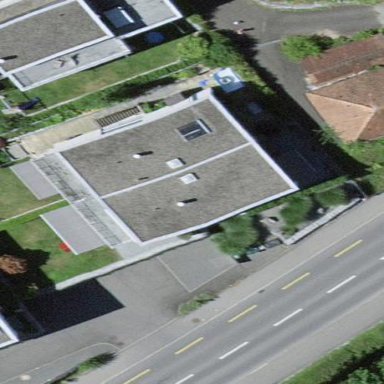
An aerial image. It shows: Detached building.